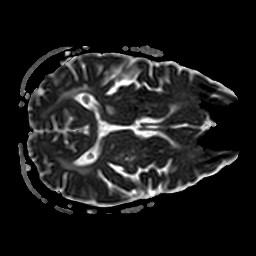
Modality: ADC
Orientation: axial
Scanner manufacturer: philips
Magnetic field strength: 3 T
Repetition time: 4.005 s
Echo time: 0.06134 s